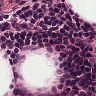
Metastatic tissue present: no